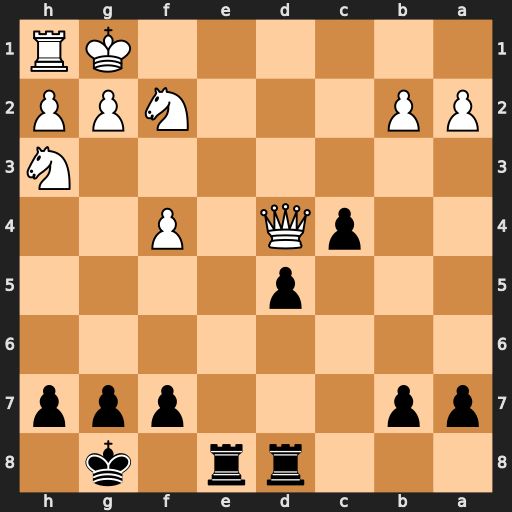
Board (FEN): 3rr1k1/pp3ppp/8/3p4/2pQ1P2/7N/PP3NPP/6KR
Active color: b
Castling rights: -
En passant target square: -
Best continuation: Re1#